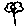
Label: flower